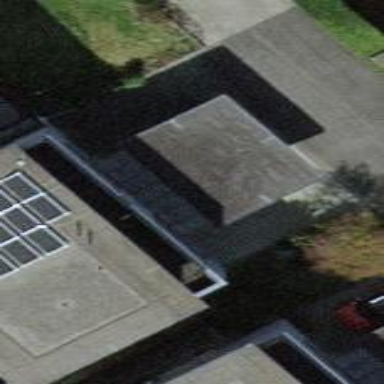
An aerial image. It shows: View of roof of building.